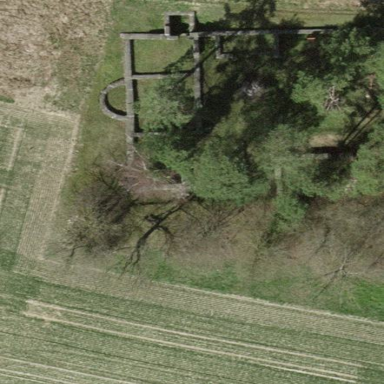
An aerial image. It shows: Historic ruins of building.